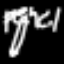
Label: pencil